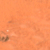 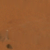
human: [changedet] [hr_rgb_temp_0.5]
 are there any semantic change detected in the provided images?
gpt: The small green area was moved.